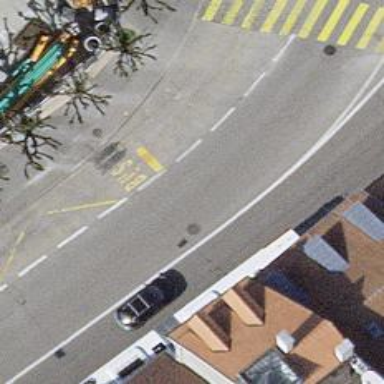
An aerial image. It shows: Bus stop for trolleybuses with designated stop position for public transport.